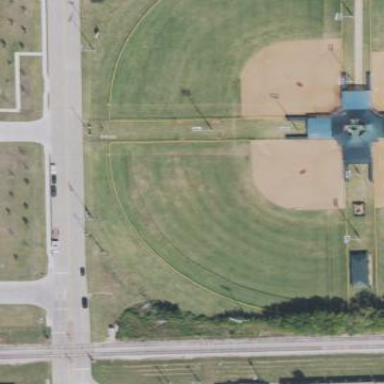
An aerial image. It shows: Baseball pitch for leisure and sports activities.